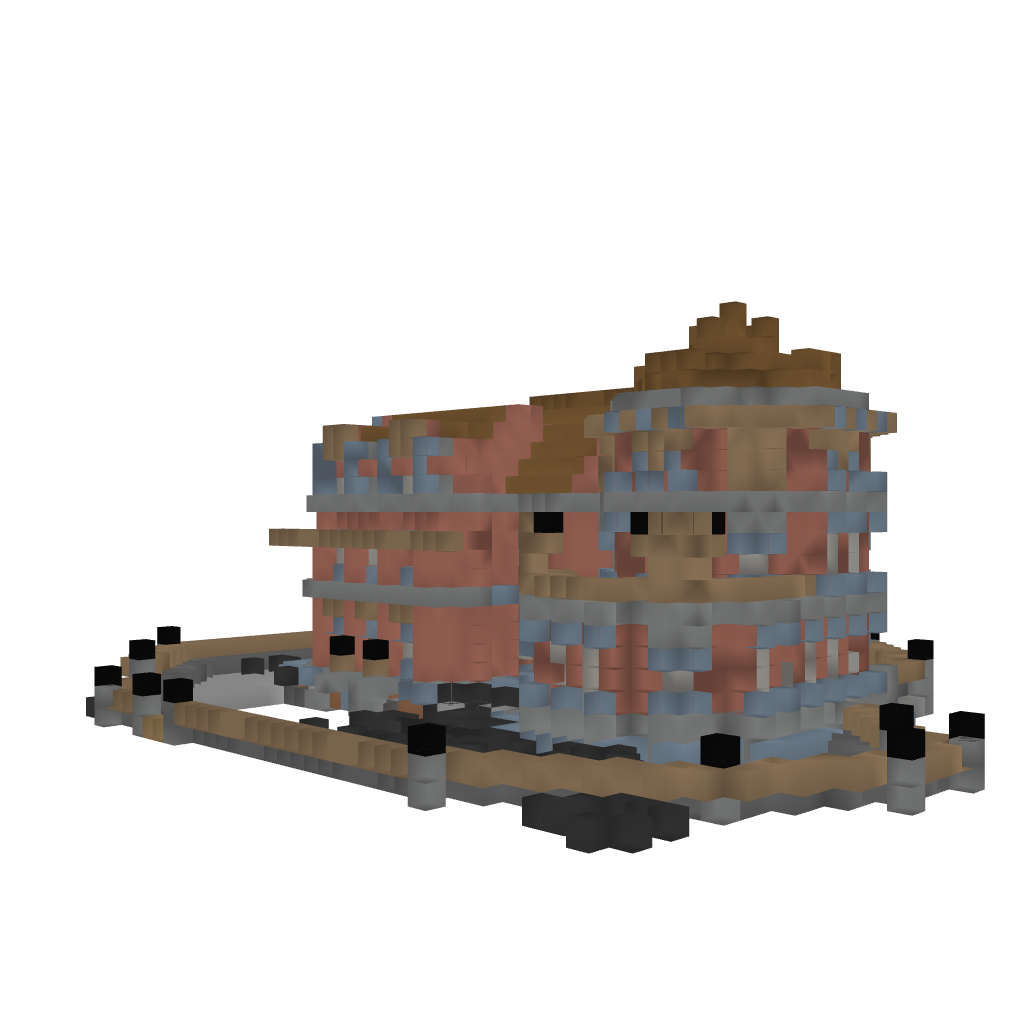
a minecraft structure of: floating glass city